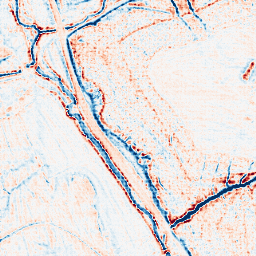
Category: edge_preserving
Decomposition family: anisotropic_diffusion
Decomposition parameters: iterations: 20
kappa: 100
gamma: 0.1
Upsampling method: sinc_hamming
Upsampling parameters: scale: 4
kernel_size: 4
Upsampling scale: 4